Brain MRI, modality: ceT1
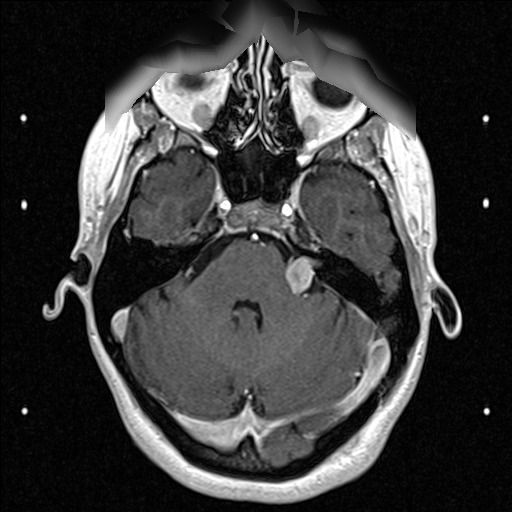